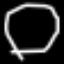
Label: octagon